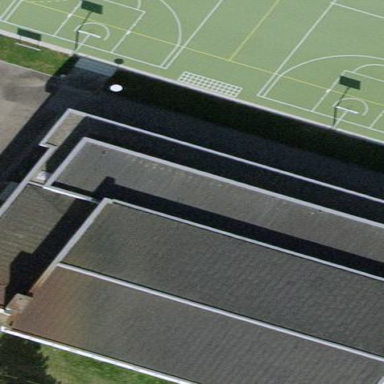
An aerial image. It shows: School building.